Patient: sex M, age 61
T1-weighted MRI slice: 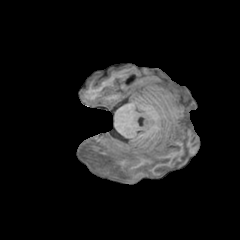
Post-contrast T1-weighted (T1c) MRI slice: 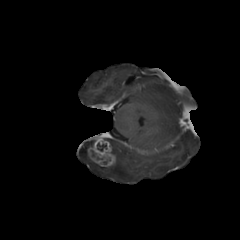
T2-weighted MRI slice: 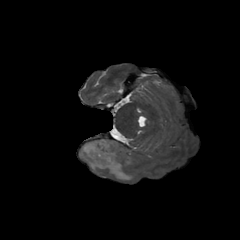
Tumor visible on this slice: yes
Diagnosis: Glioblastoma, IDH-wildtype
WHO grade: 4